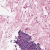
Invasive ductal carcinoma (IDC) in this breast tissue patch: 0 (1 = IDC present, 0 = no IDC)